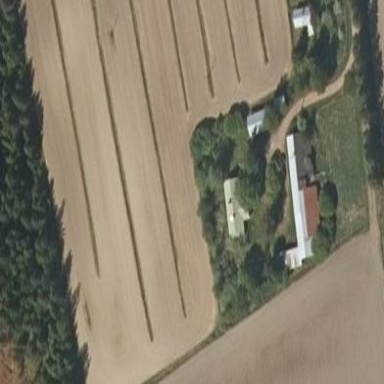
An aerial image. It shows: Farmyard area.